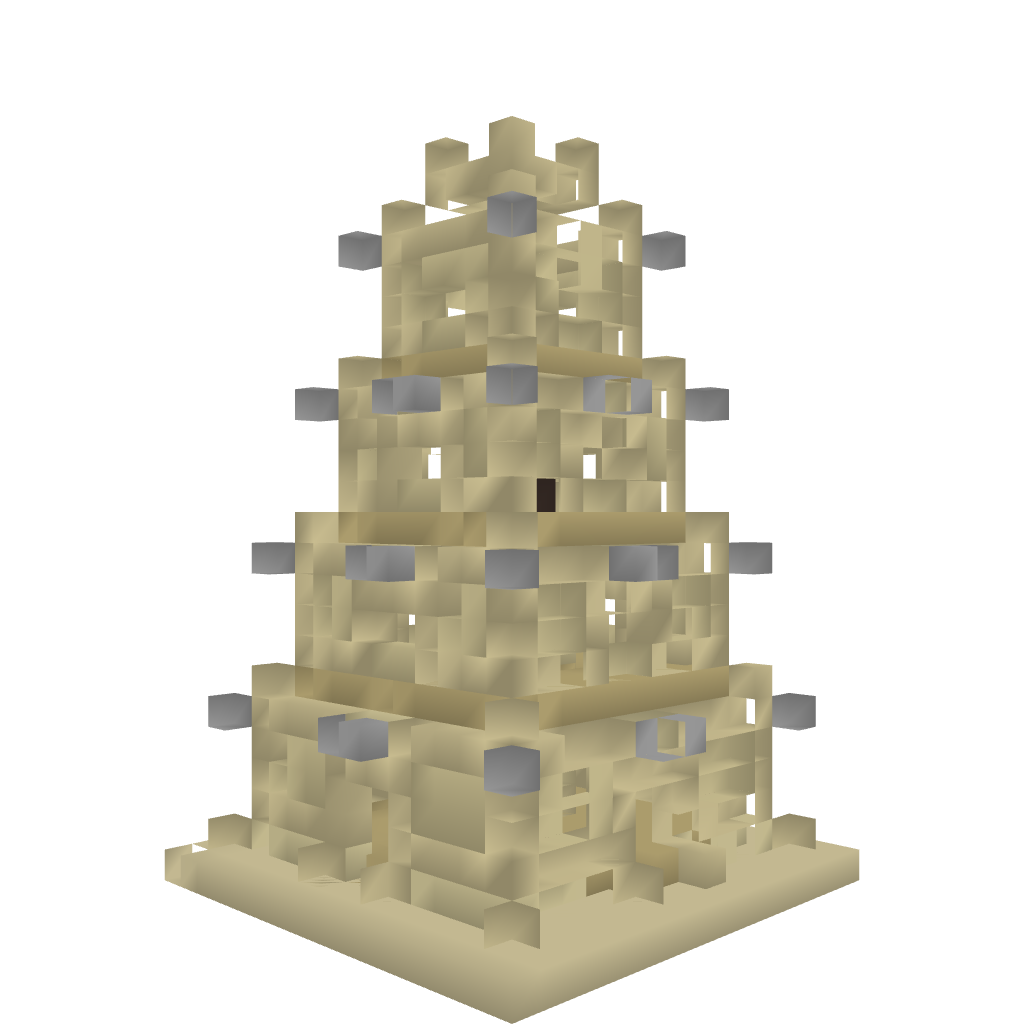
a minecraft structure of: Egyptian Tower By JJcash